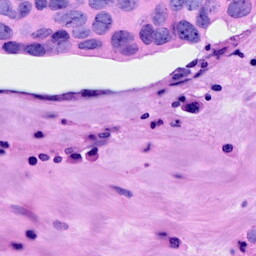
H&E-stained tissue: Breast